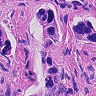
Metastatic tissue present: yes